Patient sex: F
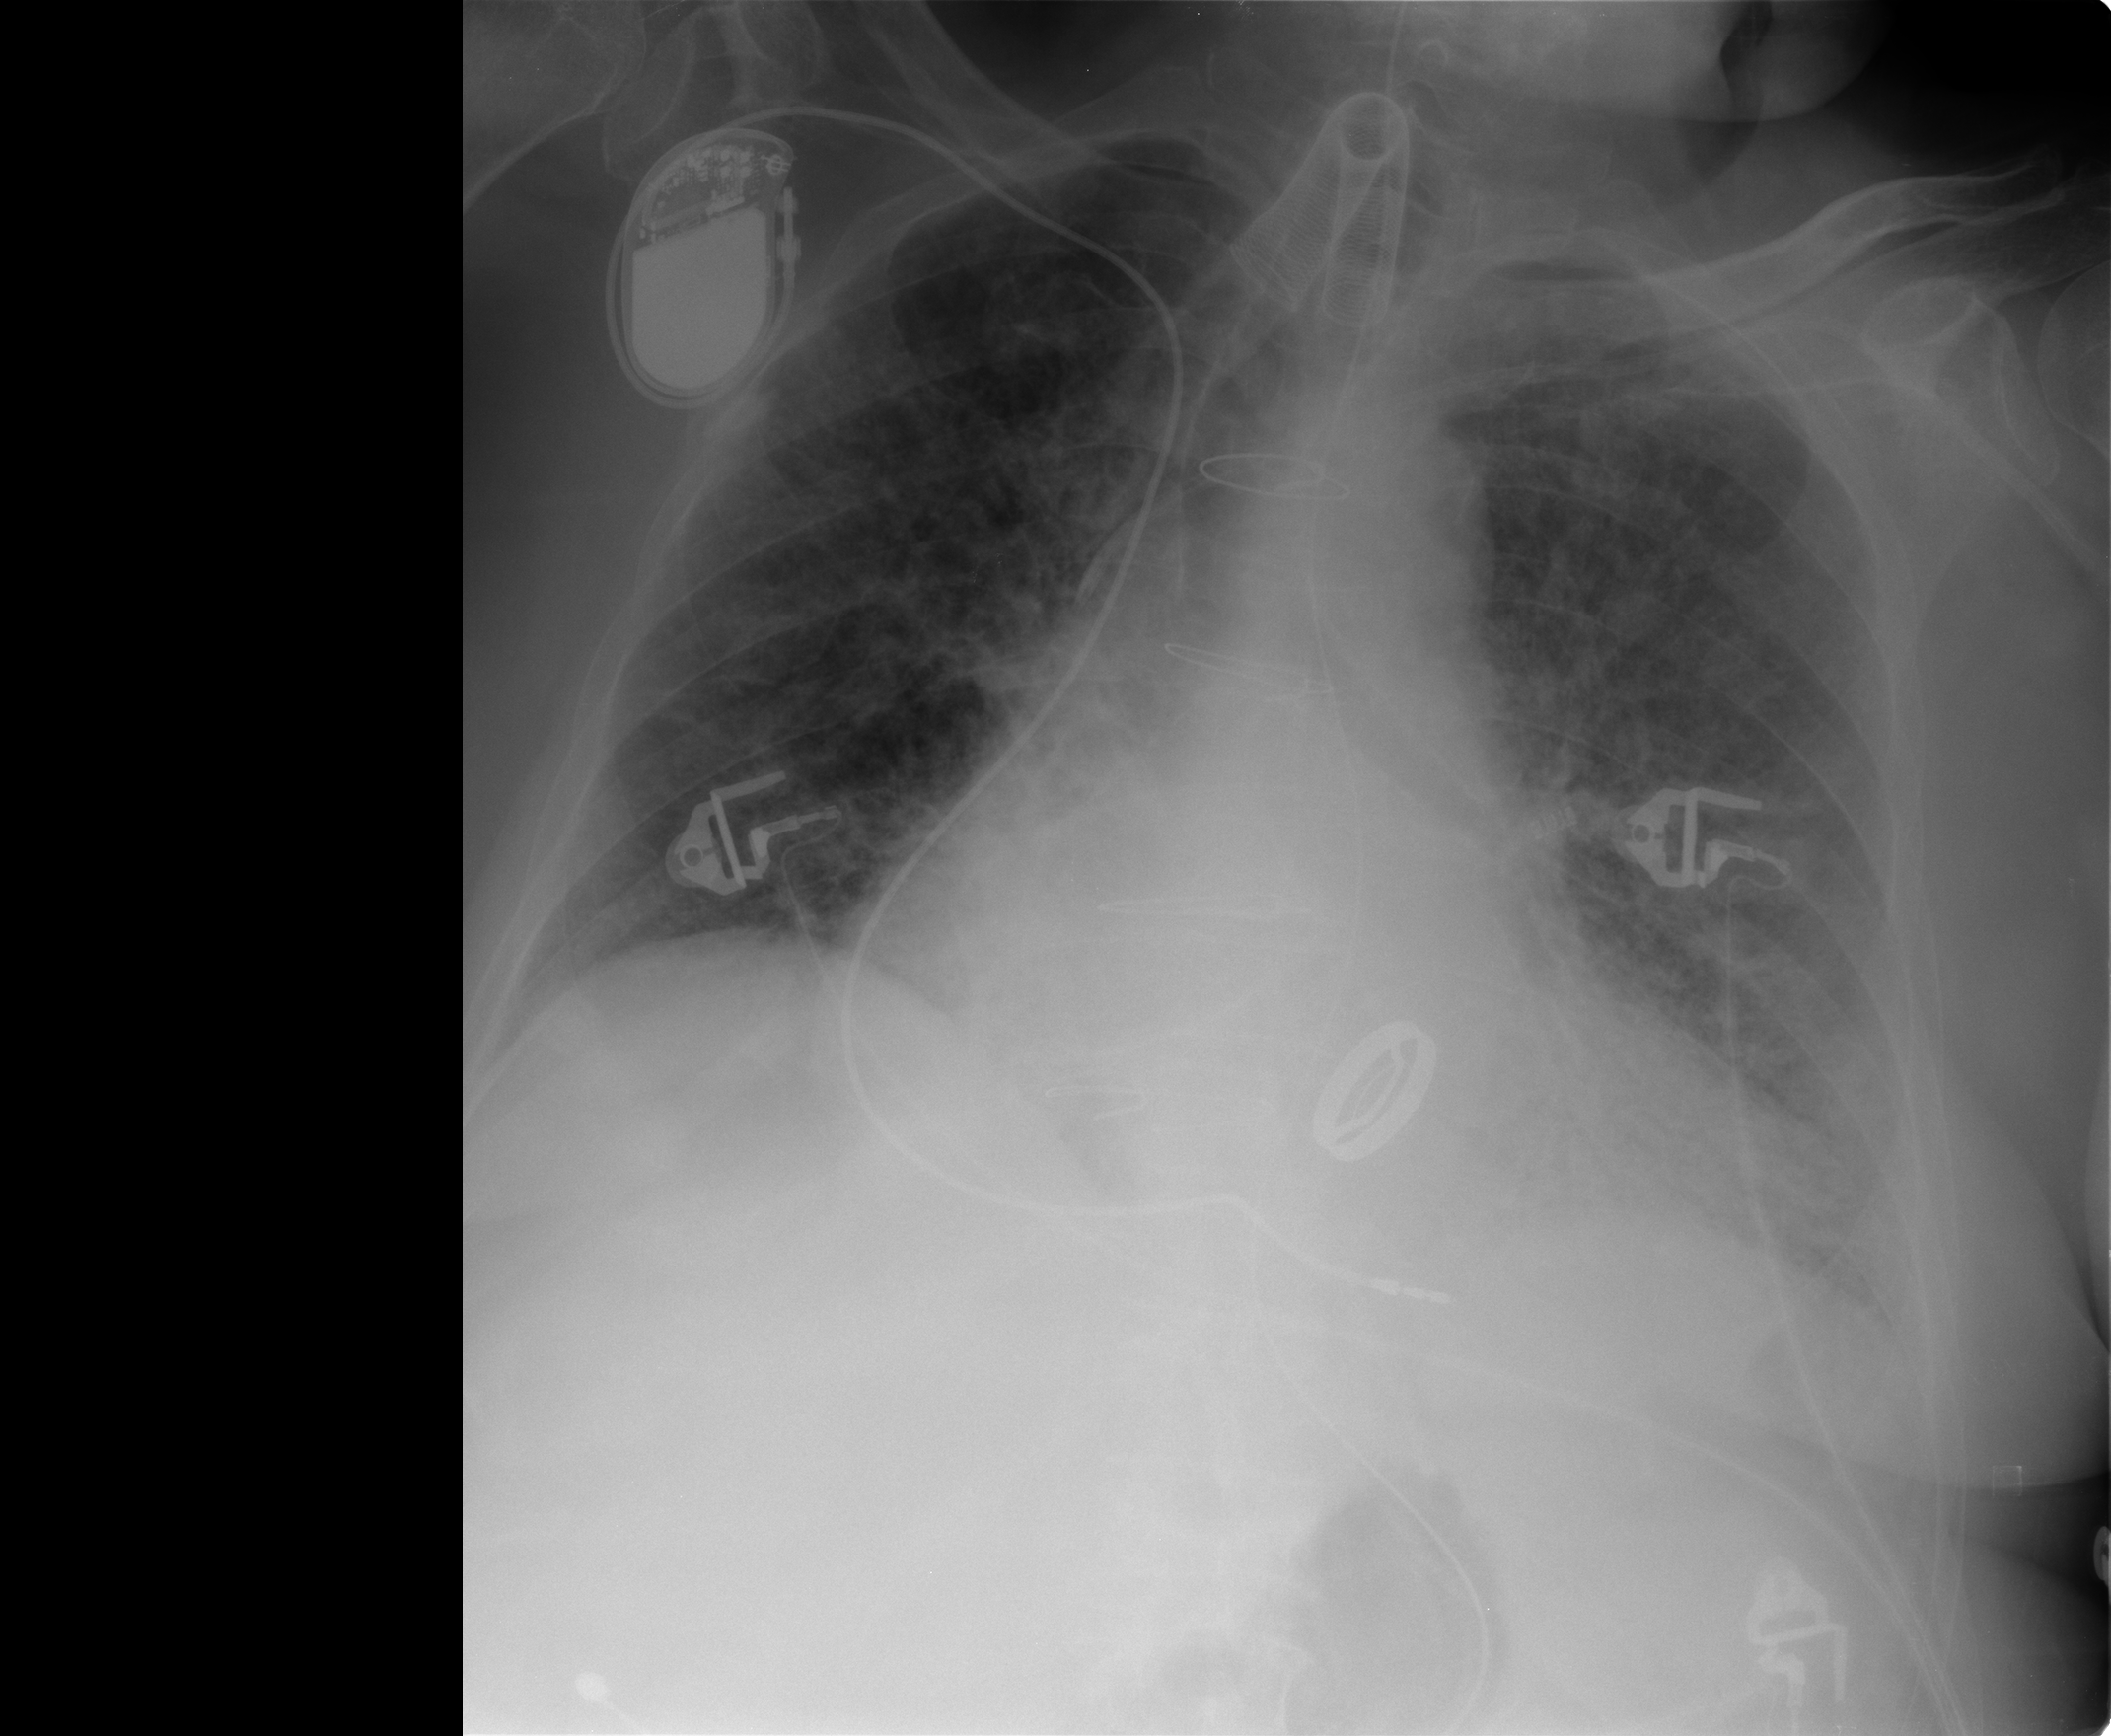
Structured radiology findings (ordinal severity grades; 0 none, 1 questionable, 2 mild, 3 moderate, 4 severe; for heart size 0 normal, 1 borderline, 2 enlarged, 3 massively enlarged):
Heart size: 2
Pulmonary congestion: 1
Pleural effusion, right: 0
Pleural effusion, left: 1
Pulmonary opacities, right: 2
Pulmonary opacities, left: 3
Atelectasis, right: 0
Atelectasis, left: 0